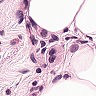
Metastatic tissue present: yes